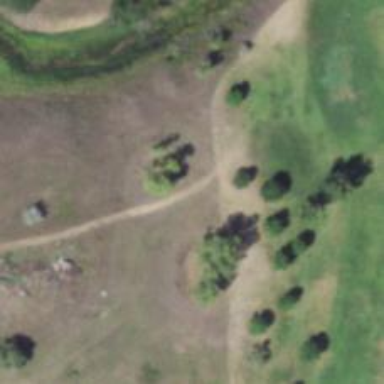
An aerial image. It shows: Driveway serving as golf cartpath.